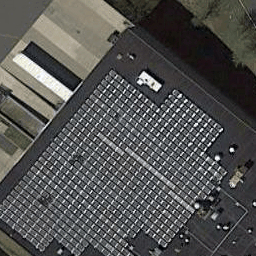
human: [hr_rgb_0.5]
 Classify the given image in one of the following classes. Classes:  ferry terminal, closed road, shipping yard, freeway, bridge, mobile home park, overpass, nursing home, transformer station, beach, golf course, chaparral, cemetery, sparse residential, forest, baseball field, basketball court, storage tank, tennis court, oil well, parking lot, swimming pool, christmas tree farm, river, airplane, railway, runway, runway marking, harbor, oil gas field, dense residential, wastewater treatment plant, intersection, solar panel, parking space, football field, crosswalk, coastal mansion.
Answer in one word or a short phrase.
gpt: solar panel